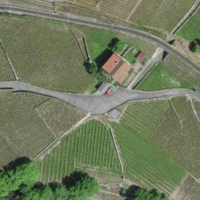
EUNIS habitat code: 40
Species observed at this site:
Convallaria majalis
Cymbalaria muralis